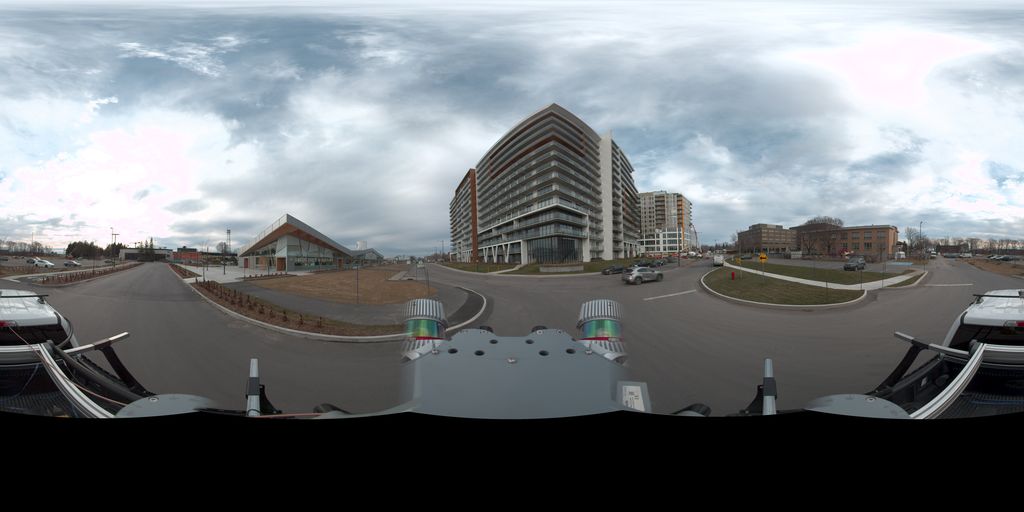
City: quebec_city